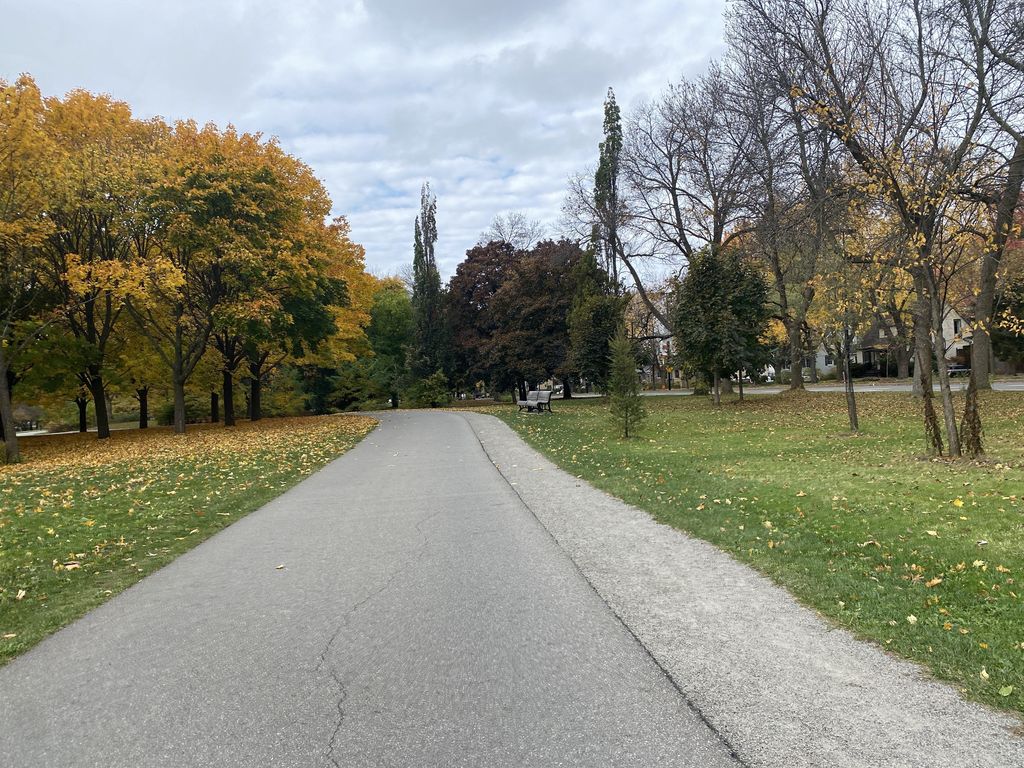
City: montreal